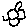
Label: flower